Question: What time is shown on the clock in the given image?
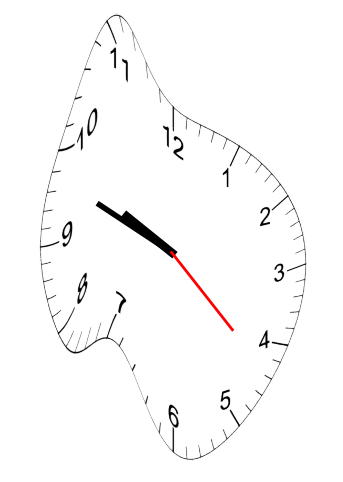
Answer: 09:48:22